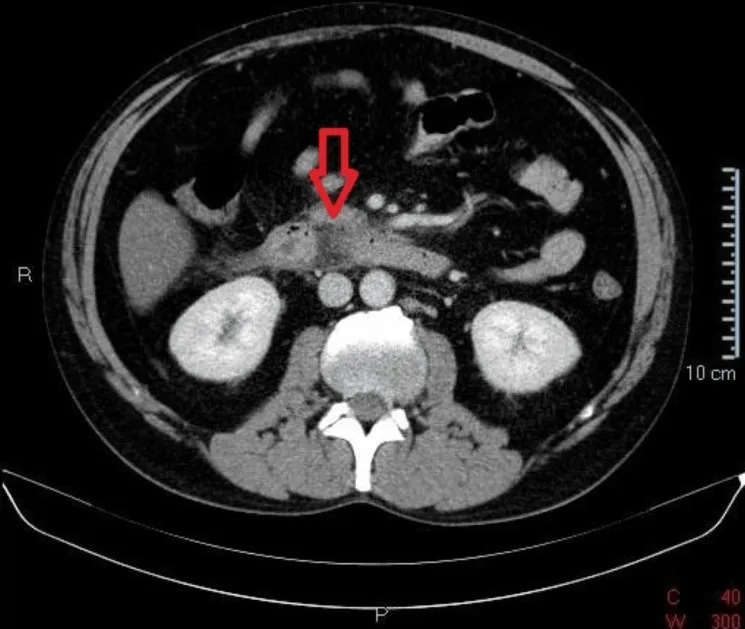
Typical CT-scan alterations in acute pancreatitis.
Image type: radiology (ct)